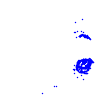
Particle: proton